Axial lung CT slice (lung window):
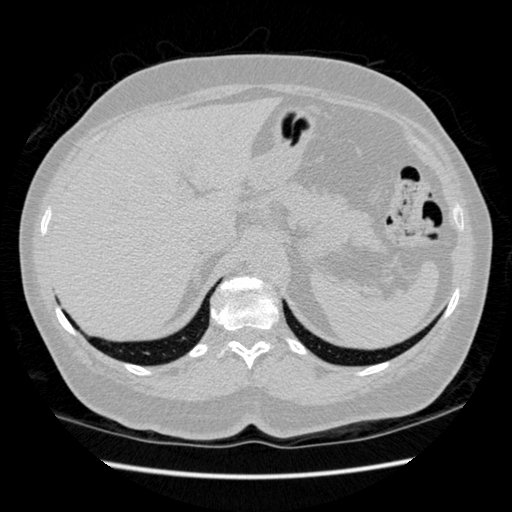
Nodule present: no